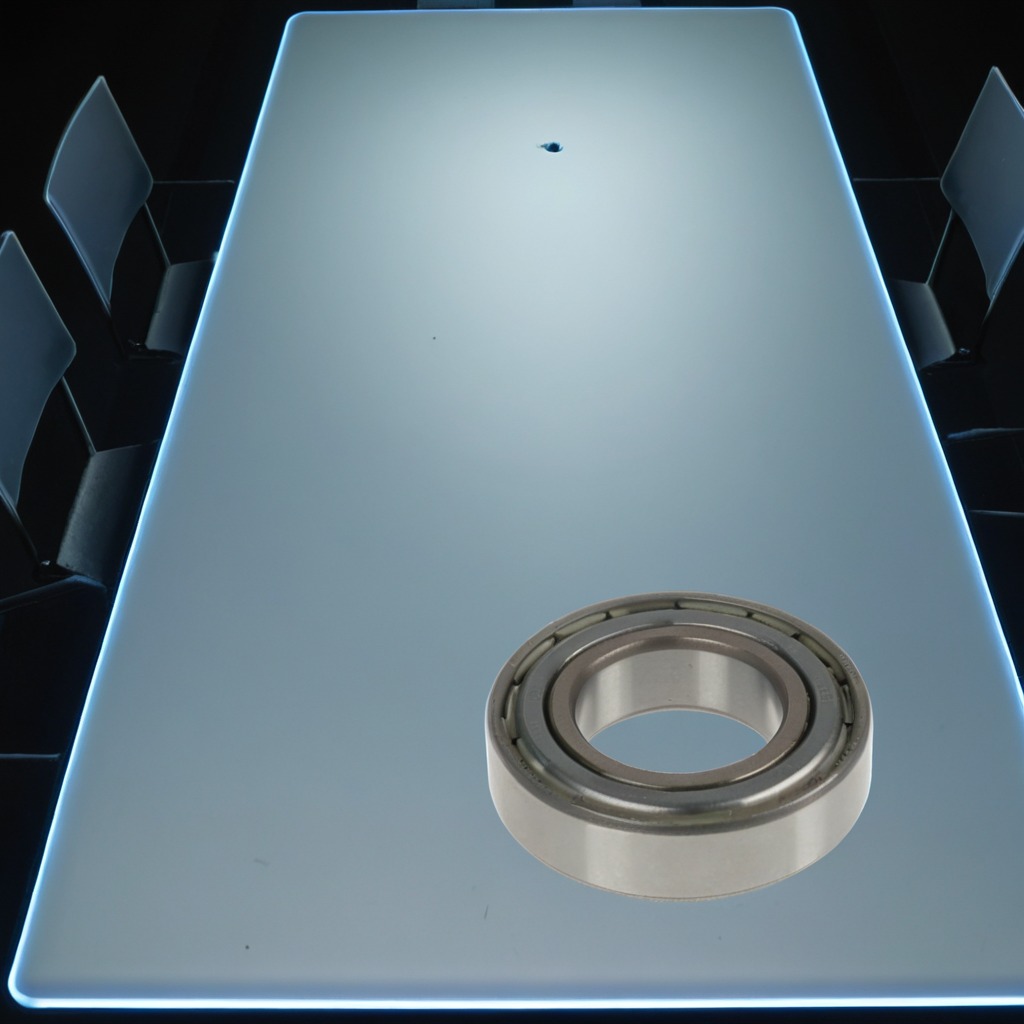
A metal ball bearing is lying on the clean empty table in a railway signal maintenance room.